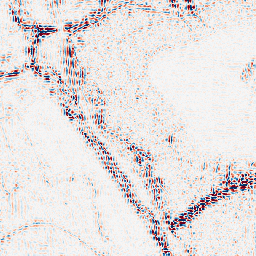
Category: wavelet
Decomposition family: wavelet_reverse_biorthogonal
Decomposition parameters: wavelet: rbio5.5
level: 2
Upsampling method: cubic_mitchell
Upsampling parameters: scale: 2
Upsampling scale: 2